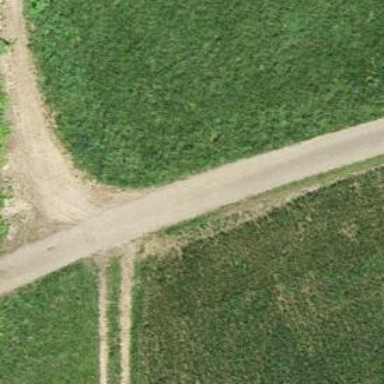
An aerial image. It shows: Well-maintained track road of grade 1.